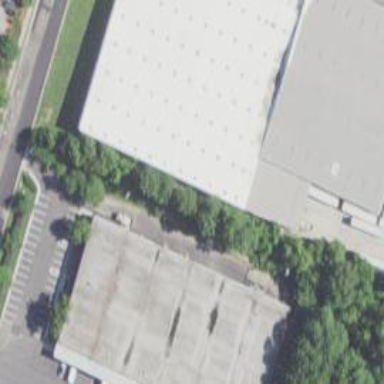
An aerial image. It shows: Commercial building.